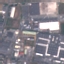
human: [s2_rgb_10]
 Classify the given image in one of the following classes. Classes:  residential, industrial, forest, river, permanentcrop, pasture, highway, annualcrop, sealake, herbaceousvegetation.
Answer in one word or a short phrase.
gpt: Industrial